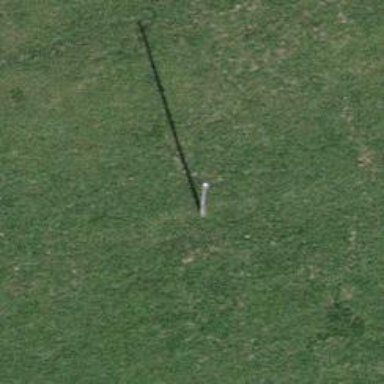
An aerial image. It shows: Minor power line.